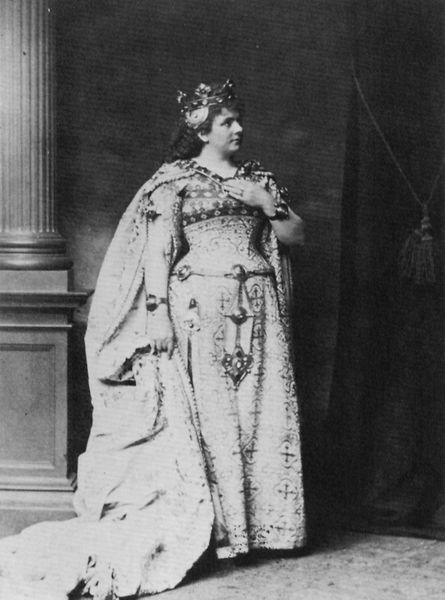
Titel: Die Schauspielerin Therese Krone als Königin
Künstler: Joseph Albert
Standort: München
Institution: Stadtmuseum, Graphische Sammlung
Schlagwörter: dunkel, hand, schatten, umhang, weiß, brust, finger, frau, geste, grau, hell, kleid, licht, profil, schmuck, schwarz, säule, blick, dame, gürtel, teppich, arm, falten, sockel, stehen, bildnis, portrait, porträt, vorhang, boden, gewand, haare, kostüm, mantel, pose, reich, stehend, adel, bühne, oper, sängerin, theater, diadem, krone, prinzessin, kanneliert, herrschaft, schleppe, taille, brüste, haltung, kette, könig, büste, robe, kordel, quaste, halle, schauspiel, foto, fotografie, photographie, spiel, steht, schwarzweiss, bayreuth, wagner, nerz, brokat, kapitell, photo, gestus, armband, armreif, kreuze, wohlhabend, troddel, herz, kulisse, herrscherin, königin, basis, quast, postament, schaft, kaiserin, schauspielerin, säle, wuchtig, klaid, bayreth, brünhilde, opernsängerin, schwar weiß, sisi, walküre, geishct, isolde, eisabeth, socle, theaterfigur, krimhilde